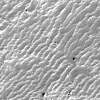
Atmospheric dust classification: not_dusty